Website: walmart
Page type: address-validator
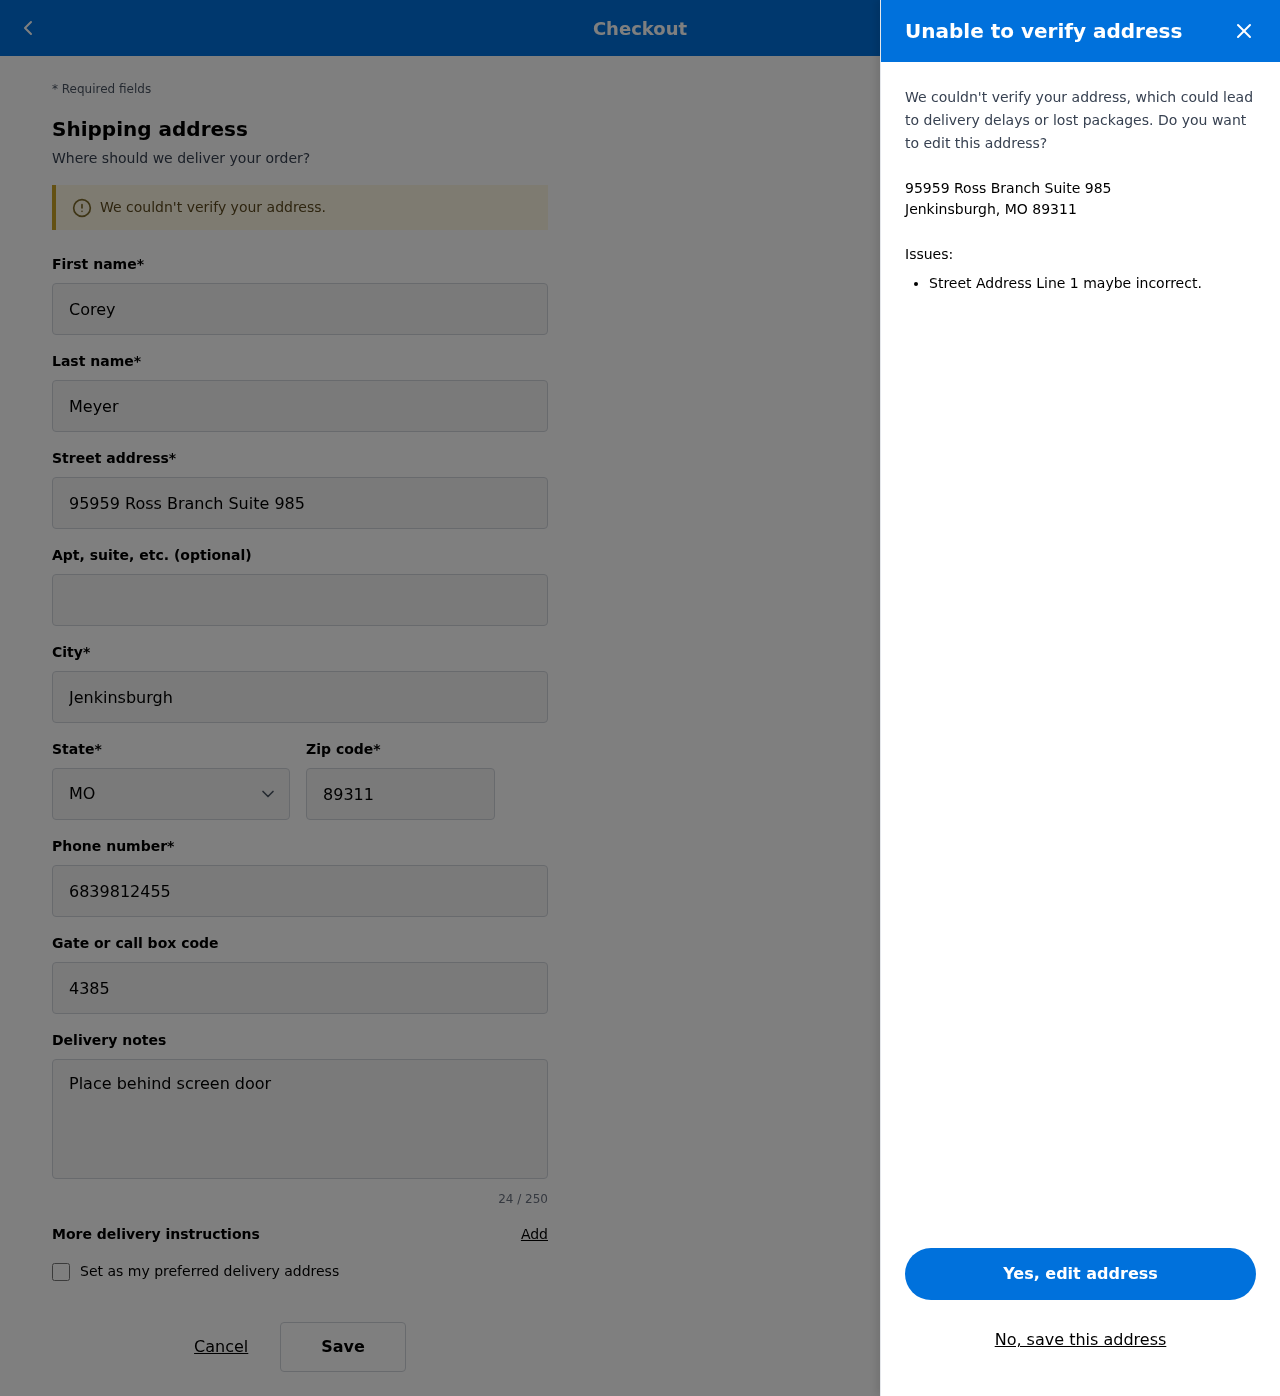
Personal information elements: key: PII_CITY_STATE_ZIP
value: Jenkinsburgh, MO 89311
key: PII_DELIVERY_INSTRUCTIONS
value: Place behind screen door
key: PII_STATE_ABBR
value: MO
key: PII_STREET
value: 95959 Ross Branch Suite 985
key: PII_FIRSTNAME
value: Corey
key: PII_LASTNAME
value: Meyer
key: PII_CITY
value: Jenkinsburgh
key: PII_POSTCODE
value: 89311
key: PII_PHONE
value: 6839812455
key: PII_SECURITY_CODE
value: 4385